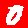
Digit: 0